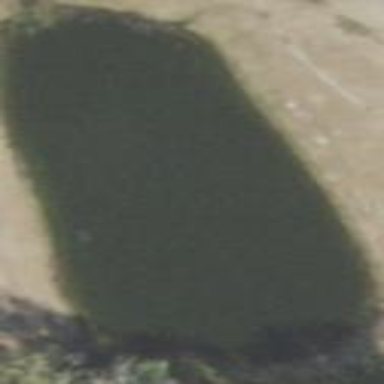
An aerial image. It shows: Reservoir of natural water.